Interaction volume radius: 10 \u00c5
Interaction volume height: 10 \u00c5
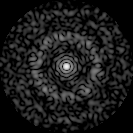
Disorder parameter: 0.8297